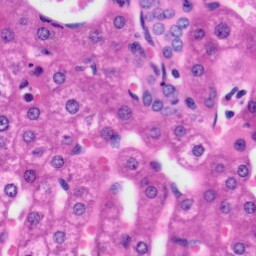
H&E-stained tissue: Liver